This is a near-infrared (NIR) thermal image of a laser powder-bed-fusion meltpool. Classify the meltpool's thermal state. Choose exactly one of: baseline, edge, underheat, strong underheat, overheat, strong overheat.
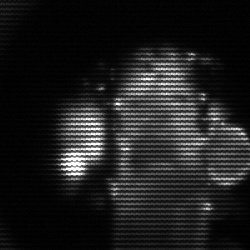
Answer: strong underheat